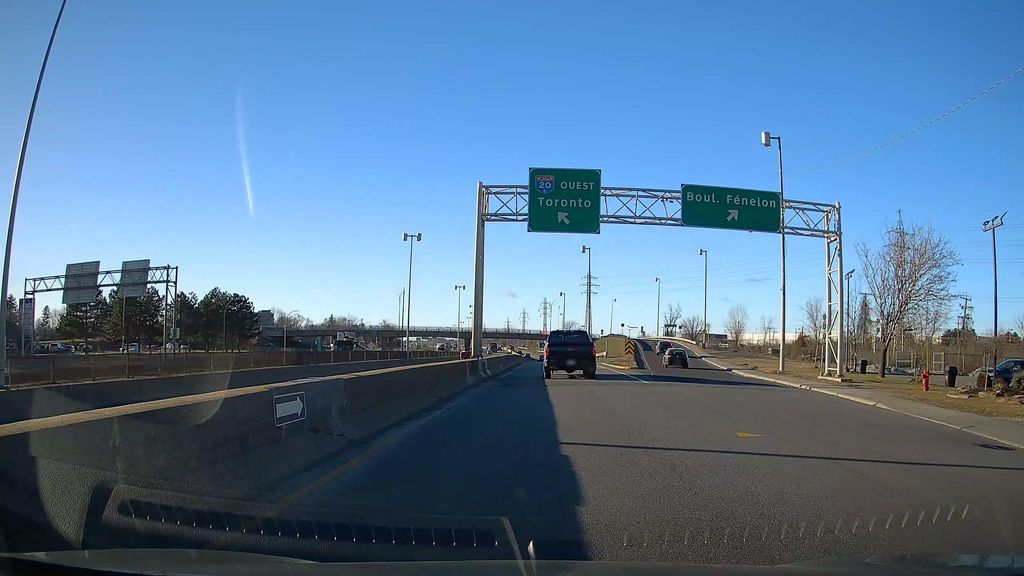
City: montreal